RGB frame:
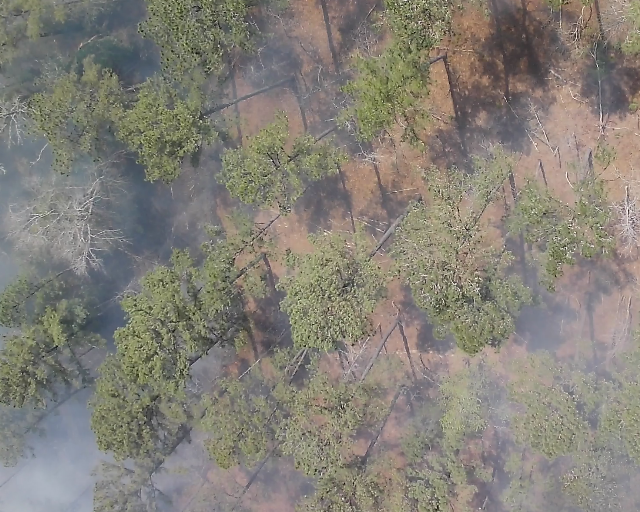
Thermal frame:
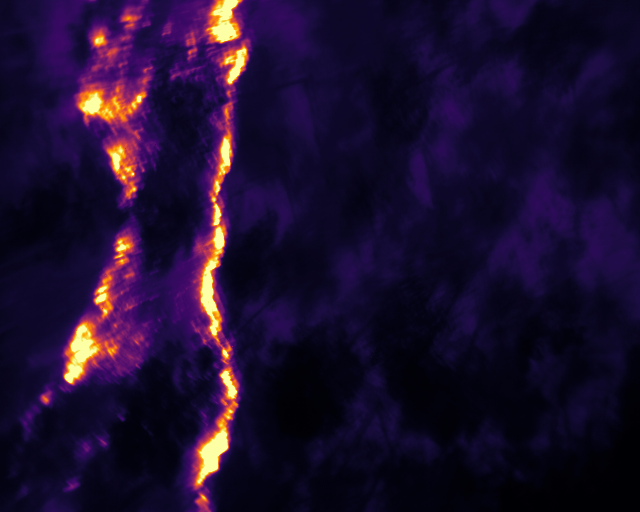
Captured: 2026-02-26 02:32:03
Pixels at or above 80 °C: 14434 (fraction of frame: 0.04405)